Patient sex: M
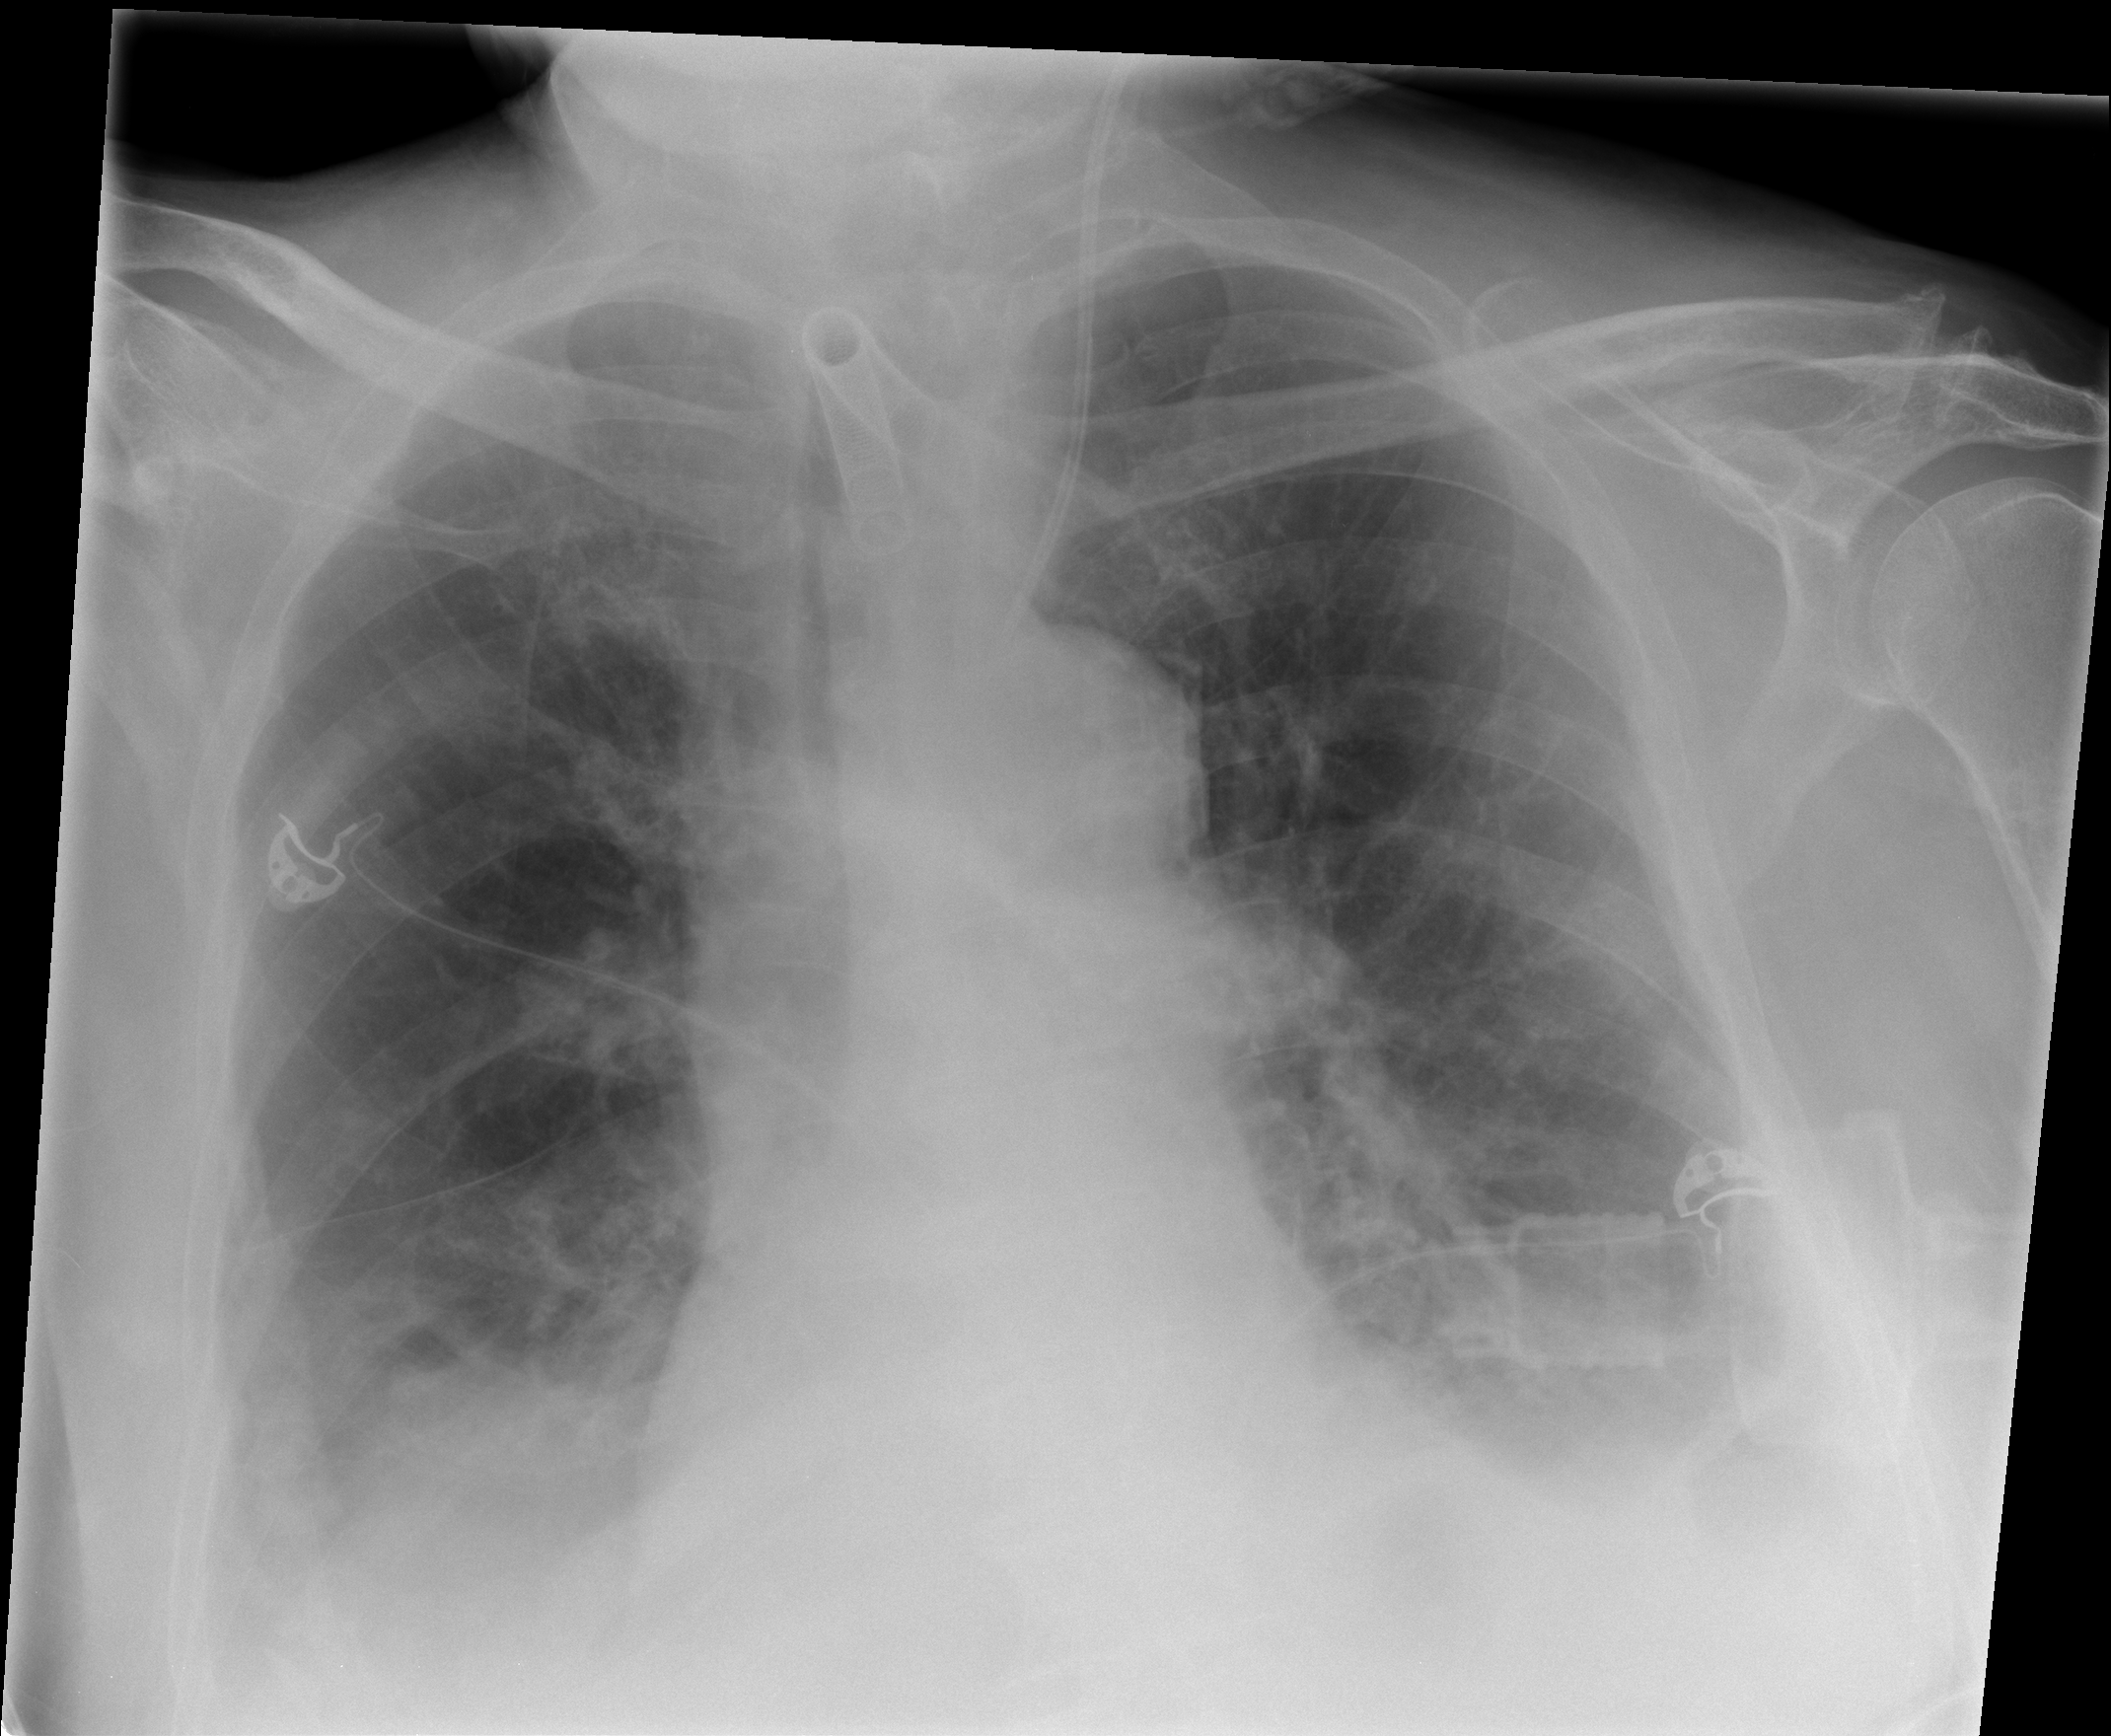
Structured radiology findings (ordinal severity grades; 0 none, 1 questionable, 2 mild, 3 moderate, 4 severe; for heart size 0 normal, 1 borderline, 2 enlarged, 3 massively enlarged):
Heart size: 2
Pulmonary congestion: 2
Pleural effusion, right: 2
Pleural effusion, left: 2
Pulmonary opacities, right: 2
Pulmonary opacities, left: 2
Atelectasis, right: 2
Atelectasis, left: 2